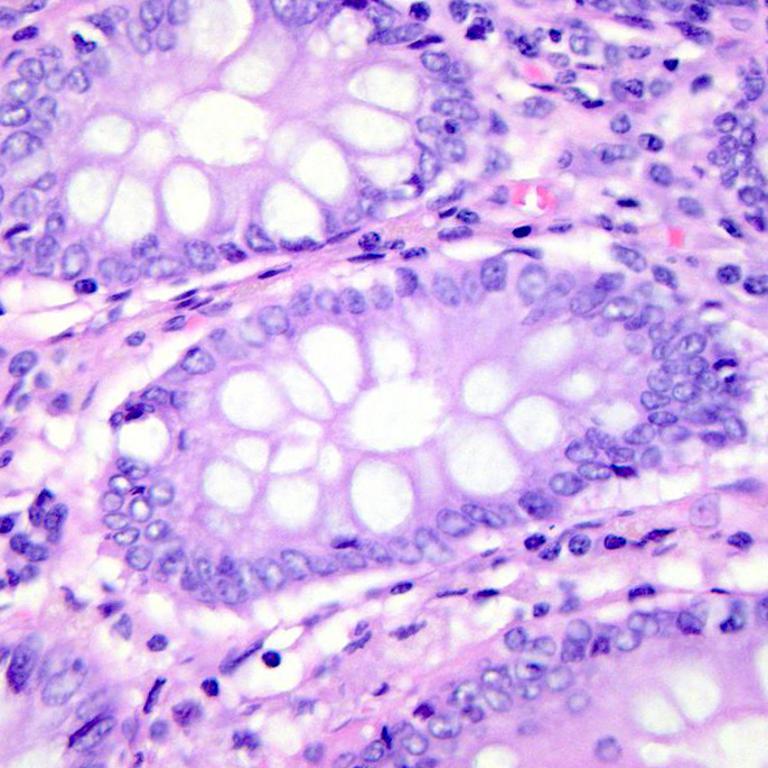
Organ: colon
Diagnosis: benign